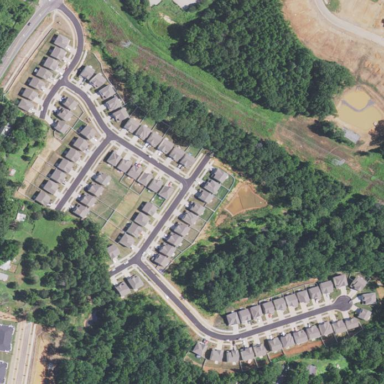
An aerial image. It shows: This residential area consists of single-family homes.